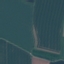
Land use / land cover class: AnnualCrop